Field crop: maize
Growth stage: 2
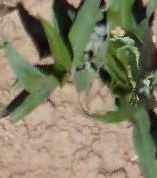
Species: maize